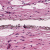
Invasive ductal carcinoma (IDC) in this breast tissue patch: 0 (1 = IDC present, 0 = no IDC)